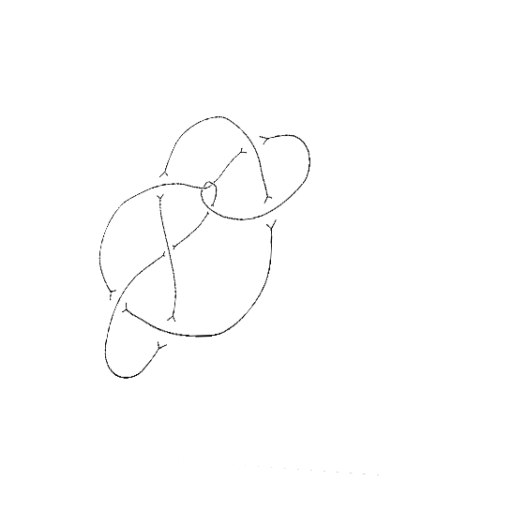
Crossing number: 9